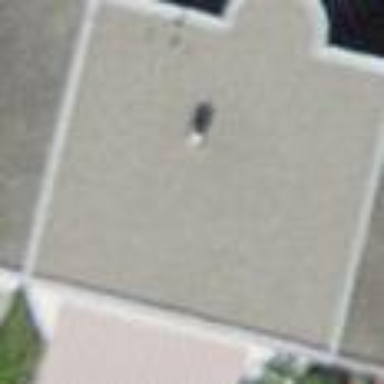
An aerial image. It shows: Terrace building.